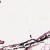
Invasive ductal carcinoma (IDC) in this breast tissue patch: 0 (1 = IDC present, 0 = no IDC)